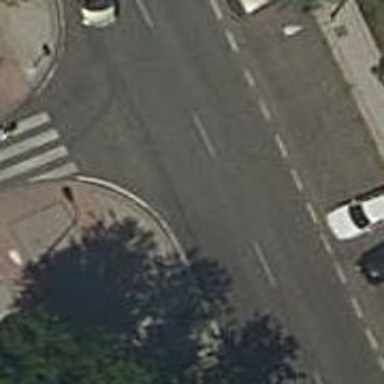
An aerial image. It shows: Uncontrolled zebra crossing.